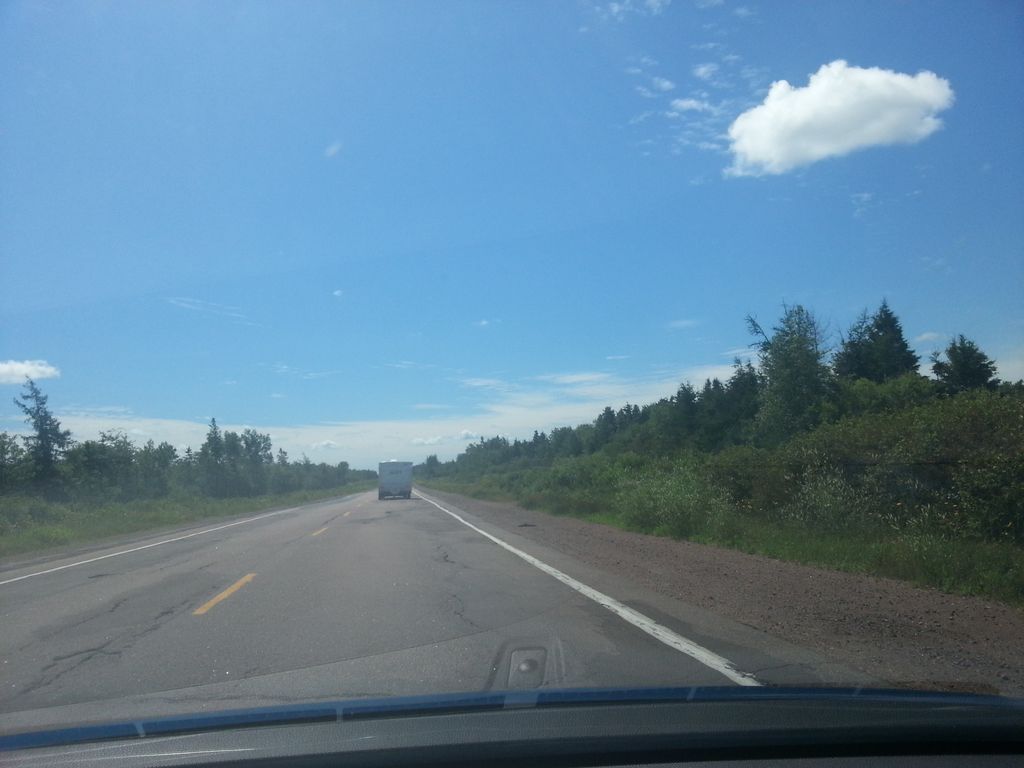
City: charlottetown